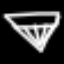
Label: diamond